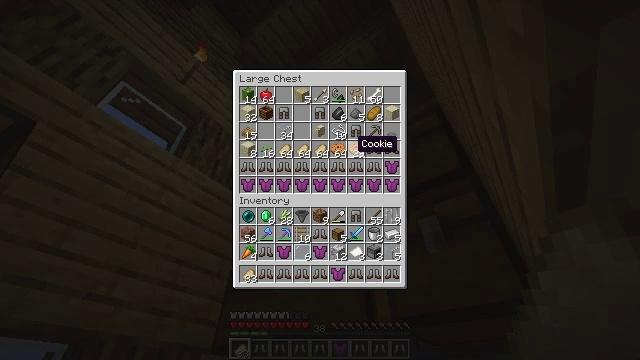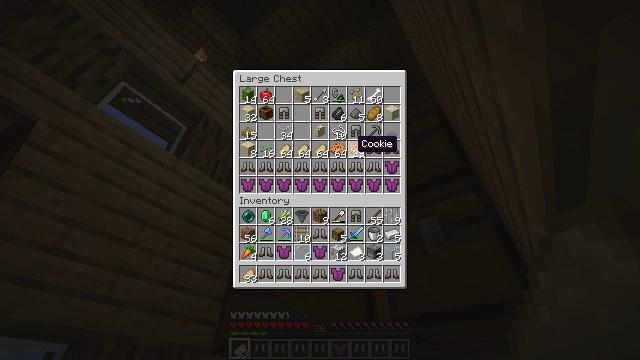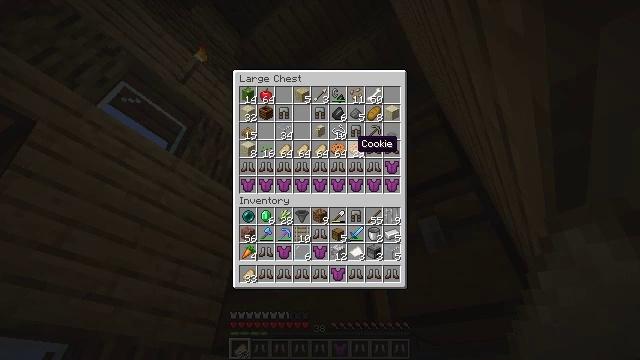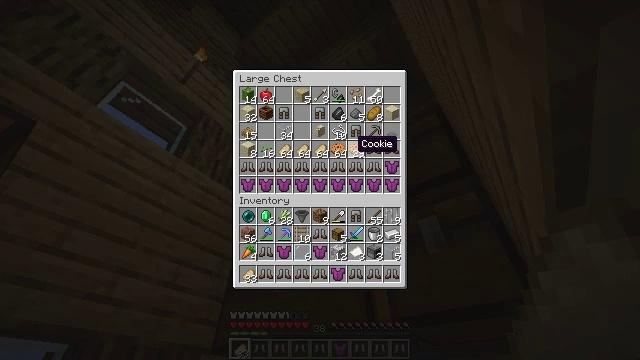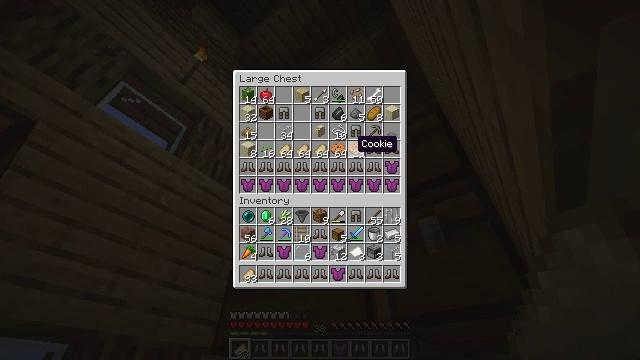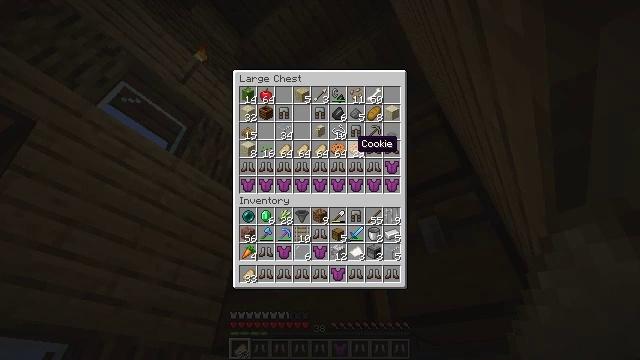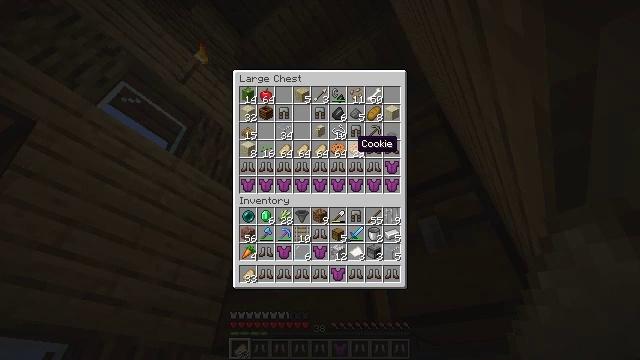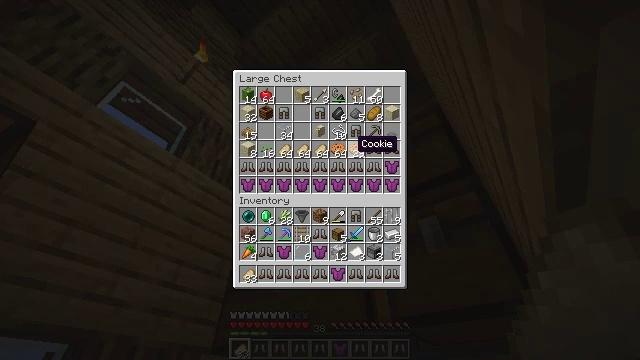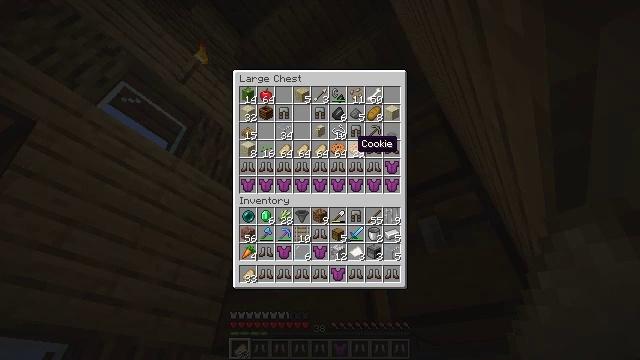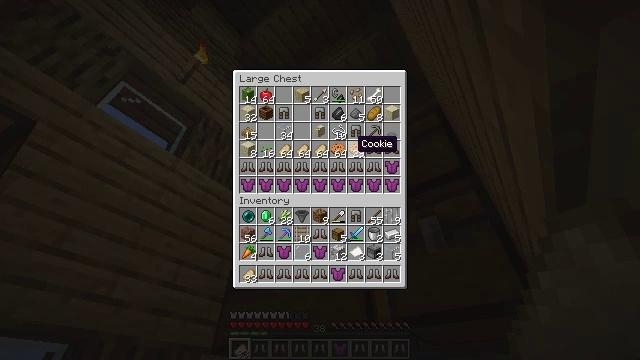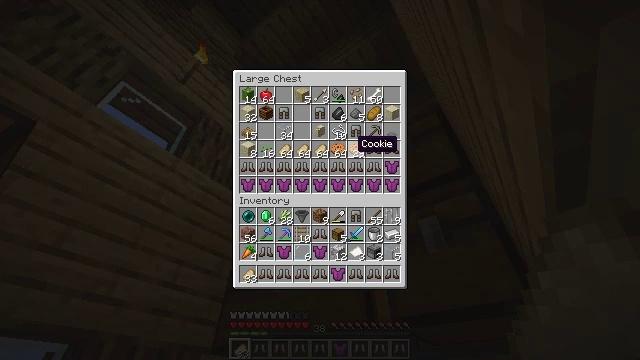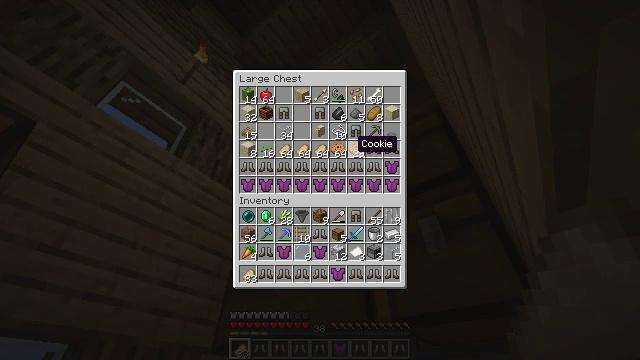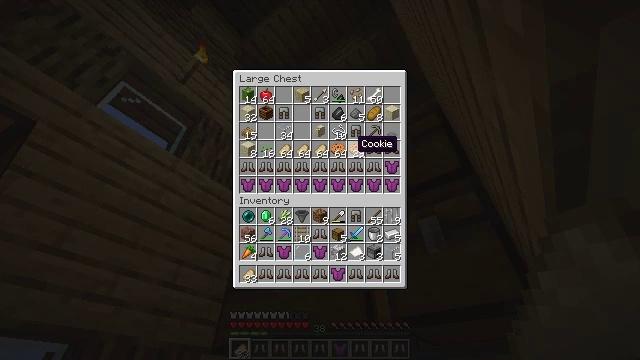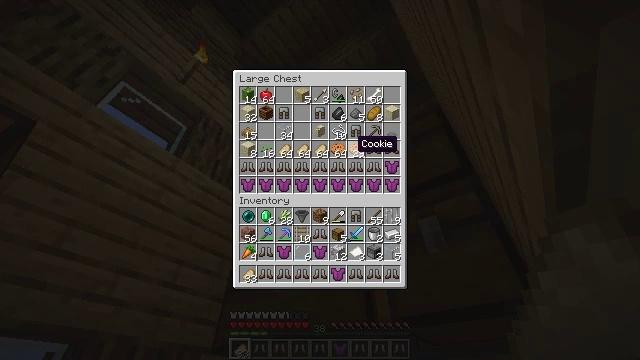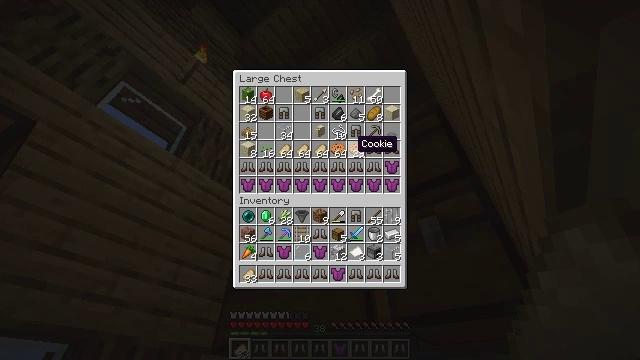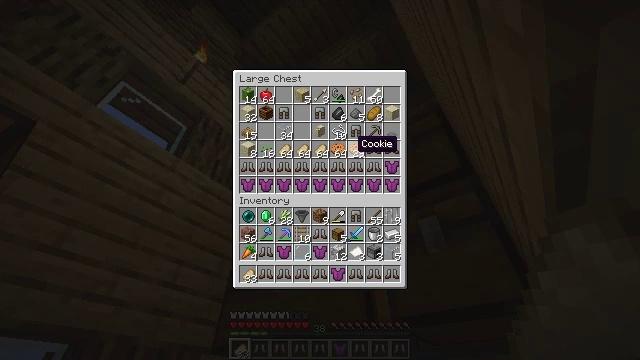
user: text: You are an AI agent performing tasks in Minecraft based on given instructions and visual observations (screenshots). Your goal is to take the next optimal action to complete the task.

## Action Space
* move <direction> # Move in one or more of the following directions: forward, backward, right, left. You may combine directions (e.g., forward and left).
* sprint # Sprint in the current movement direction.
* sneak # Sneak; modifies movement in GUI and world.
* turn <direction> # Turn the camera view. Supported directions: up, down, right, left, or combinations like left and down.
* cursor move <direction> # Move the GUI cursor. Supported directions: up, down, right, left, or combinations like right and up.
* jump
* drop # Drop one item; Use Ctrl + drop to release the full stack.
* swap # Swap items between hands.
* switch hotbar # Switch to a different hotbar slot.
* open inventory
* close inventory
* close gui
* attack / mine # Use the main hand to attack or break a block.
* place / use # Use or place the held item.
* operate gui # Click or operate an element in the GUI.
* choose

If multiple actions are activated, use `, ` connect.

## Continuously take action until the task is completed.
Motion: motion action
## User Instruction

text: Remove a pair of leather boots from the inventory.
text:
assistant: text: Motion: sneak
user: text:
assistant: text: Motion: sneak
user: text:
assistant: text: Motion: sneak
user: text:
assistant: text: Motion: sneak
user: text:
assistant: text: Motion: sneak
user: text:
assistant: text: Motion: sneak
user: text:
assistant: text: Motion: sneak
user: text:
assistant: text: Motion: sneak
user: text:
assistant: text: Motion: sneak
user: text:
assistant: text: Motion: sneak
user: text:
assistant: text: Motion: sneak
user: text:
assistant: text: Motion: no_op
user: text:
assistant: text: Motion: no_op
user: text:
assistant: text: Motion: no_op
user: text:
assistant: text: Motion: no_op
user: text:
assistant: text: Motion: no_op
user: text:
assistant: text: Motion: no_op
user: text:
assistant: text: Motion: no_op
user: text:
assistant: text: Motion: no_op
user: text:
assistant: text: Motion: no_op
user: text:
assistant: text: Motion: no_op
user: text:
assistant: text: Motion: no_op
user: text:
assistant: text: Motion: no_op
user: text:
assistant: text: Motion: no_op
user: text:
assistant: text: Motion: no_op
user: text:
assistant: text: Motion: no_op
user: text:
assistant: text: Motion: no_op
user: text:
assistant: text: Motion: no_op
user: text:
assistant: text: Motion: no_op
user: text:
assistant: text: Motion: close gui